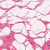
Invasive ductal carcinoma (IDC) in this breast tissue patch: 0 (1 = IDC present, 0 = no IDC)